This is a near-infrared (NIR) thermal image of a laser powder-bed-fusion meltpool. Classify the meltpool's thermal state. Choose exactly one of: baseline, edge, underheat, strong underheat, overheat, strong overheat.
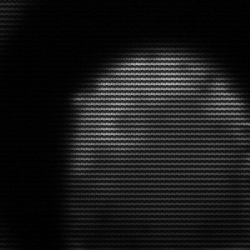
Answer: edge